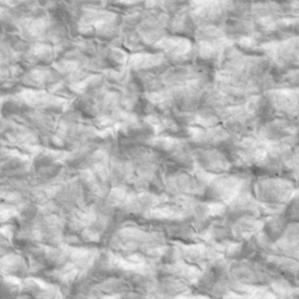
Label: non_frost